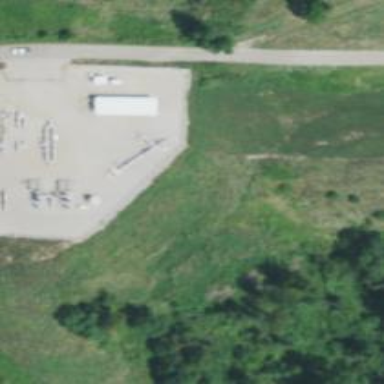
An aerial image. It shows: Industrial area dedicated to fracking.